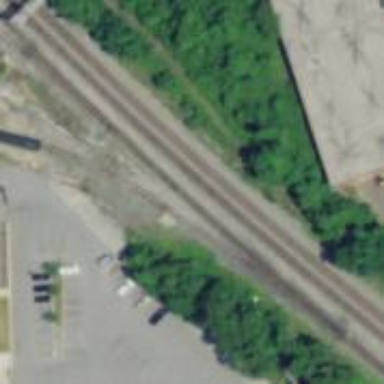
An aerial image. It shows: Railway track.